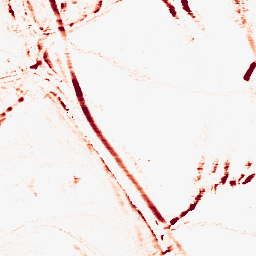
Category: morphological
Decomposition family: morphological_rect
Decomposition parameters: operation: opening
width: 10
height: 3
Upsampling method: cubic_catmull_rom
Upsampling parameters: scale: 2
Upsampling scale: 2